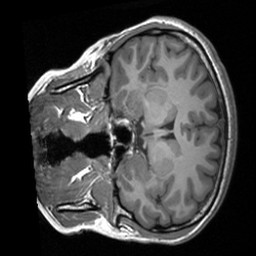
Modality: T1w
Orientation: coronal
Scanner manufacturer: siemens
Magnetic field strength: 3 T
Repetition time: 1.9 s
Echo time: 0.00226 s